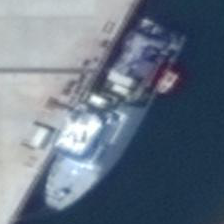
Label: civil